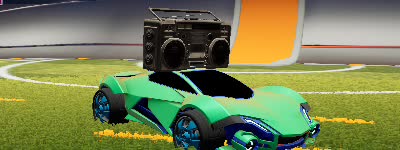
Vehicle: werewolf